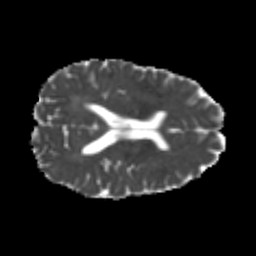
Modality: MD
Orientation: axial
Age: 21
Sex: female
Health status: healthy
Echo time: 0.074 s